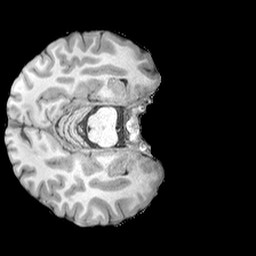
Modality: T1w
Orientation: axial
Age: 22
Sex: male
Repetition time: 2.3 s
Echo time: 0.0226 s